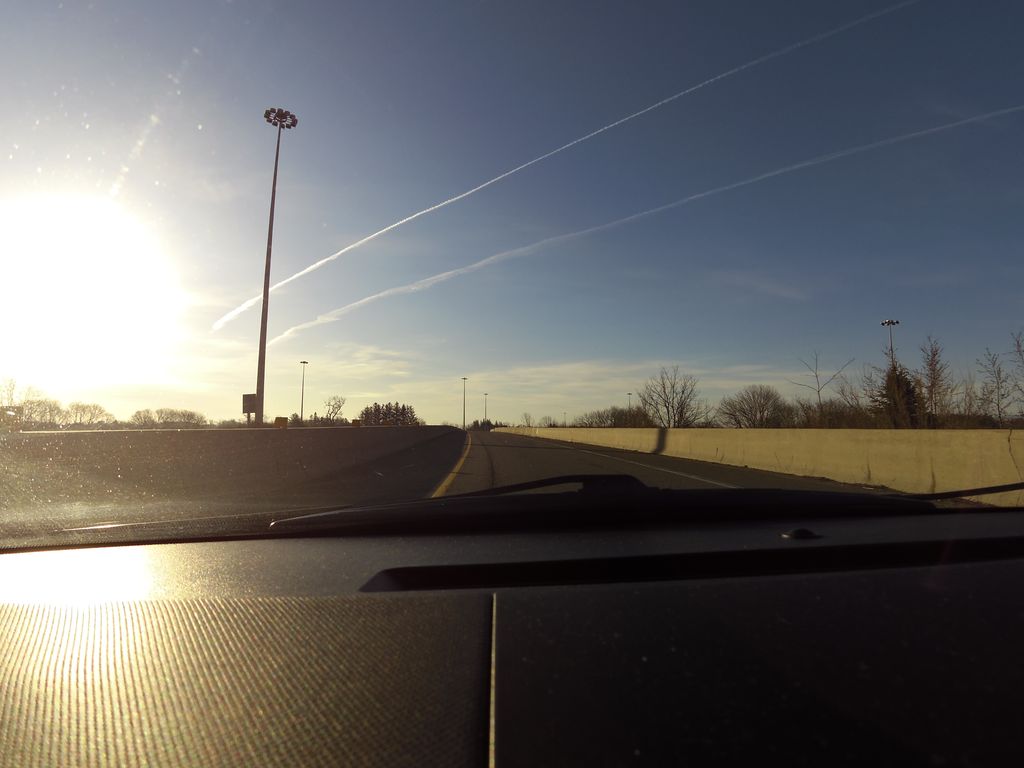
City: hamilton